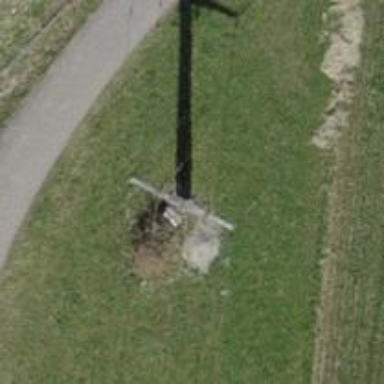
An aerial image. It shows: Concrete power pole.